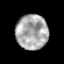
Tissue: prostate
Cell type: T cells
Senescence score: 0.2652
Nuclear area (px): 1096
Mean DAPI intensity: 167.368